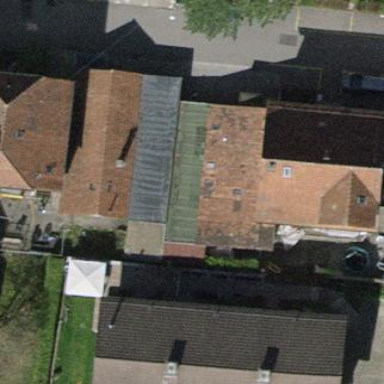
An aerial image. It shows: Building with tiled roof.